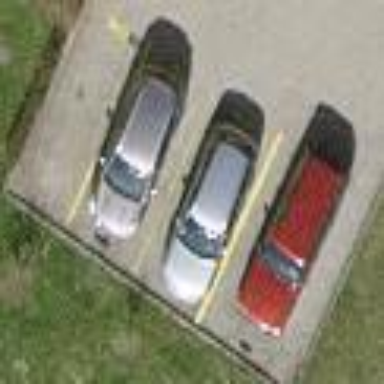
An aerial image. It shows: Parking space.